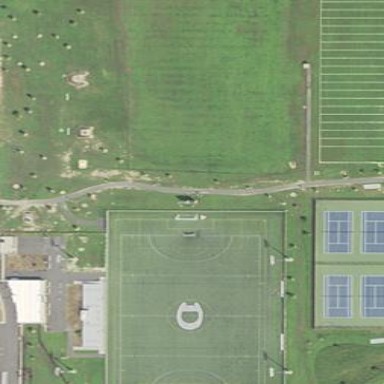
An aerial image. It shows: Artificial turf soccer pitch for leisure activities.